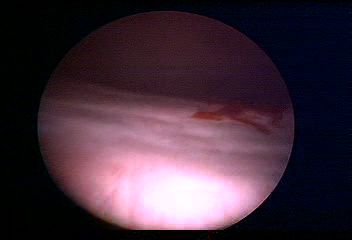
Modality: WLC
Class: Normal mucosa
Bladder cancer association: No